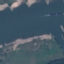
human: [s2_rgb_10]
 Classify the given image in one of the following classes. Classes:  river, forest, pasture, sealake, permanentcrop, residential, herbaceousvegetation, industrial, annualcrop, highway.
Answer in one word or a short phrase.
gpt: River